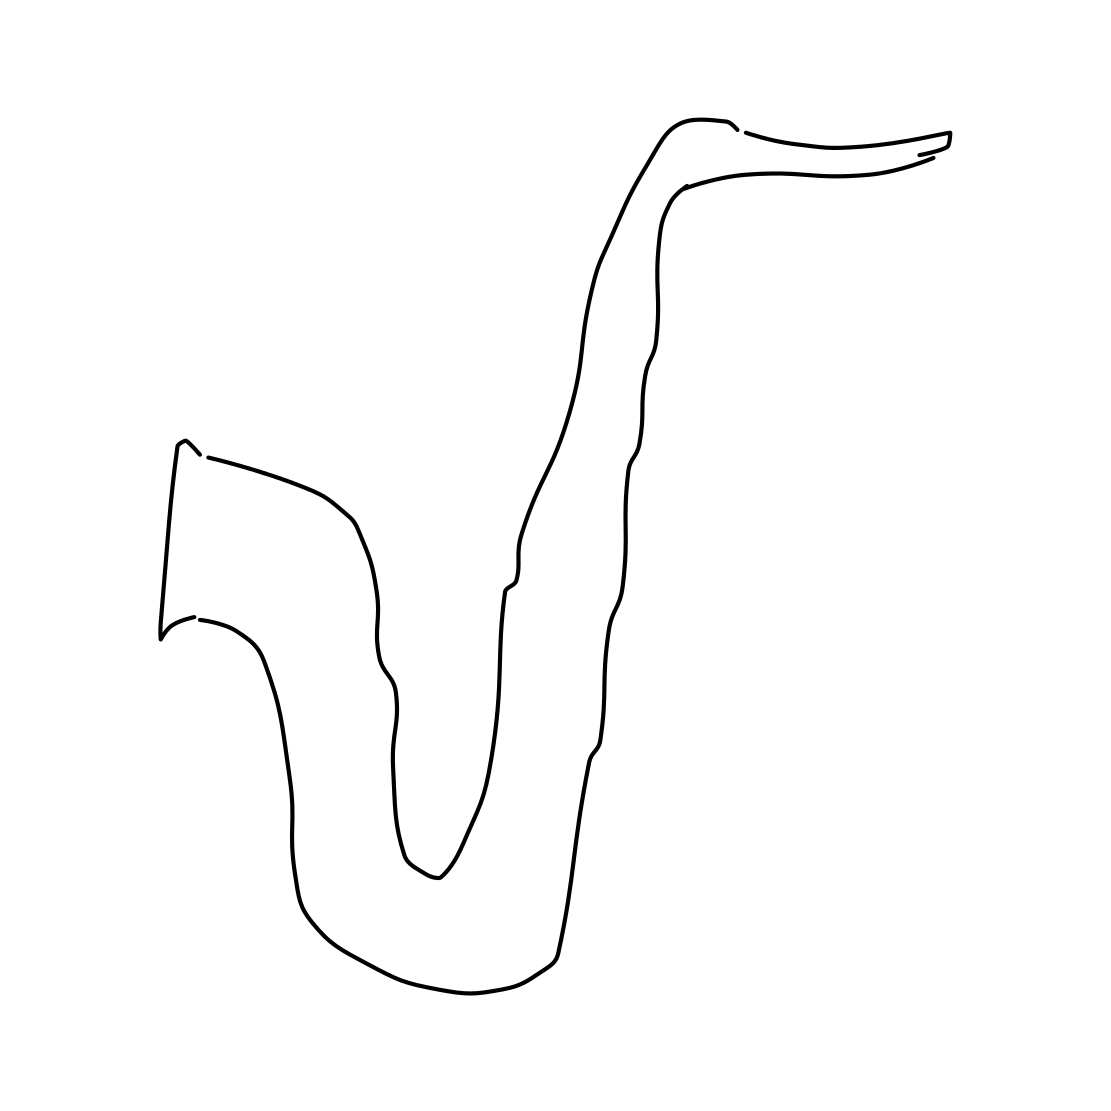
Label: saxophone